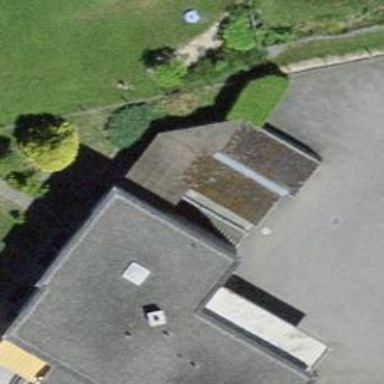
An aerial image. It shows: Garage.